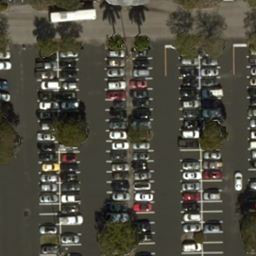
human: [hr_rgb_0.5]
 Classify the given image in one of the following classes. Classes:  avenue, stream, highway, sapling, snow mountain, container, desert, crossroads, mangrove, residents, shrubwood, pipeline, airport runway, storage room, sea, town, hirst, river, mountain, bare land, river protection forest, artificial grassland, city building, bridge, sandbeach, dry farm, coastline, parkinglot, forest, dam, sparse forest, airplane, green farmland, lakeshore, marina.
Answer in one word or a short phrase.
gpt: parkinglot